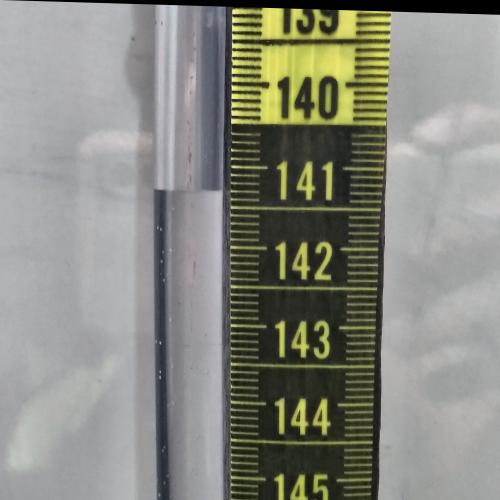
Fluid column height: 141.3 cm